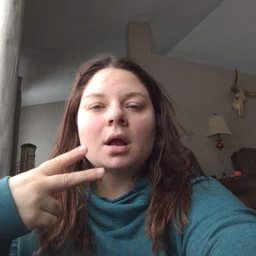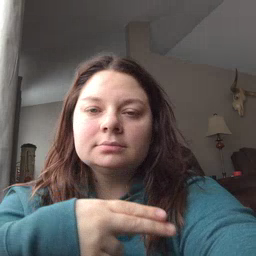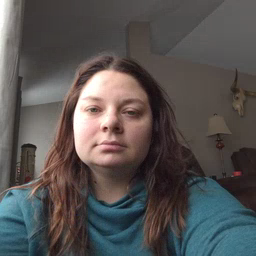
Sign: cut